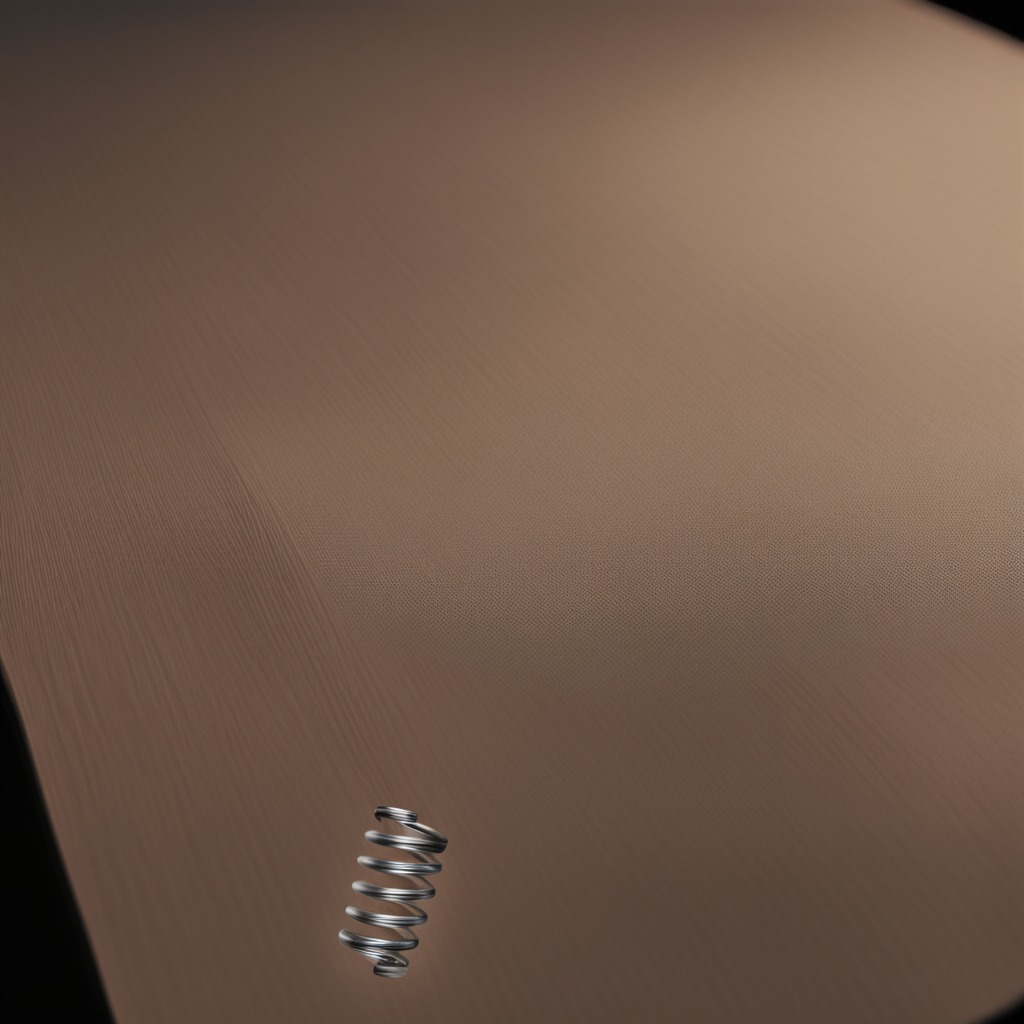
A coiled metal spring lies on a wooden table.